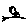
Label: bird